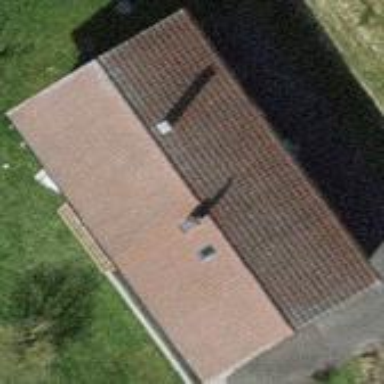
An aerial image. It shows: Simple and straightforward house.